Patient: sex F, age 67
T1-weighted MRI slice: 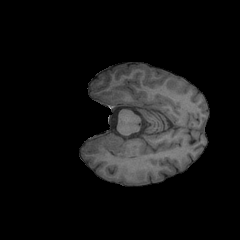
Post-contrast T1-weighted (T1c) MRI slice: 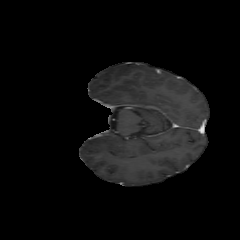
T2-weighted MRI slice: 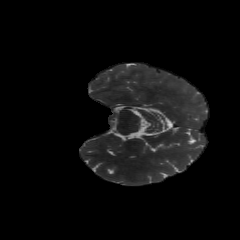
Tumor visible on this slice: no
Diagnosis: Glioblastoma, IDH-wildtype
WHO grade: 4